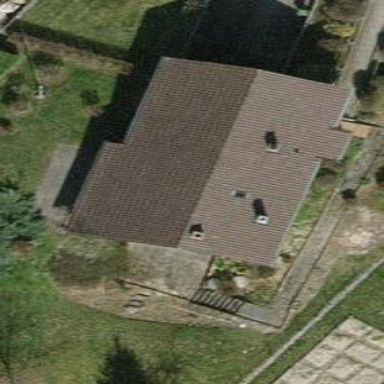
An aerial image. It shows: Simple and straightforward house.